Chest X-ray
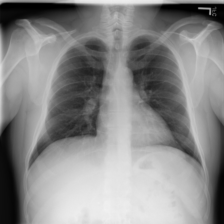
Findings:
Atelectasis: negative
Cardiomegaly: negative
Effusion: negative
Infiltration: negative
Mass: negative
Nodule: positive
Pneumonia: negative
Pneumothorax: negative
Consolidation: negative
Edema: negative
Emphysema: negative
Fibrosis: negative
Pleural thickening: negative
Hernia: negative